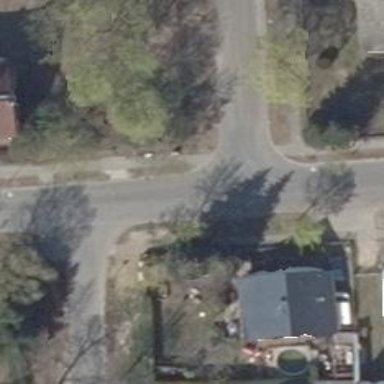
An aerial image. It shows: Unmarked road crossing.